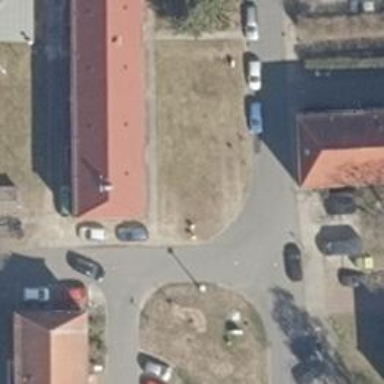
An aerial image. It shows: Telephone amenity.